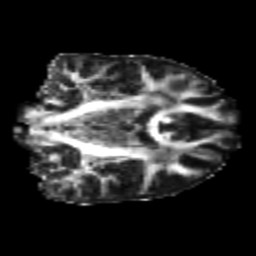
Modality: FA
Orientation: coronal
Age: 24
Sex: male
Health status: healthy
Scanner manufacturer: philips
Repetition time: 7.385 s
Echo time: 0.08599 s